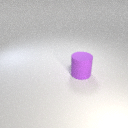
large purple rubber cylinder